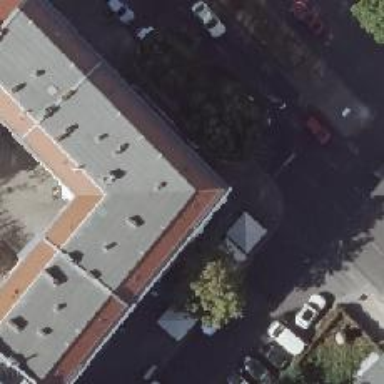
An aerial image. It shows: Restaurant.